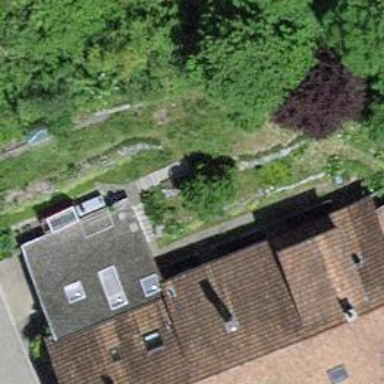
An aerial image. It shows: Terrace building.